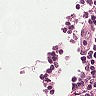
Metastatic tissue present: no